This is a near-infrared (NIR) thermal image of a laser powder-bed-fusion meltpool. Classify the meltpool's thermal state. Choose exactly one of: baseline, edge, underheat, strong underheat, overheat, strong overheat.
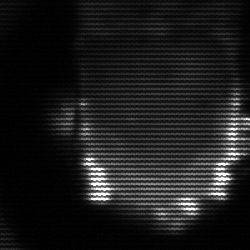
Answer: baseline